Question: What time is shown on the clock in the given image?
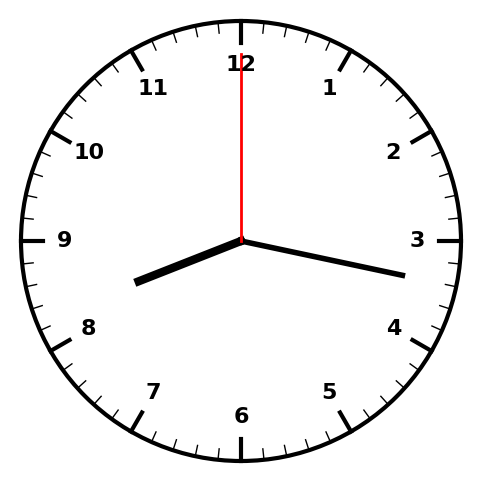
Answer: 08:17:00